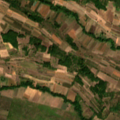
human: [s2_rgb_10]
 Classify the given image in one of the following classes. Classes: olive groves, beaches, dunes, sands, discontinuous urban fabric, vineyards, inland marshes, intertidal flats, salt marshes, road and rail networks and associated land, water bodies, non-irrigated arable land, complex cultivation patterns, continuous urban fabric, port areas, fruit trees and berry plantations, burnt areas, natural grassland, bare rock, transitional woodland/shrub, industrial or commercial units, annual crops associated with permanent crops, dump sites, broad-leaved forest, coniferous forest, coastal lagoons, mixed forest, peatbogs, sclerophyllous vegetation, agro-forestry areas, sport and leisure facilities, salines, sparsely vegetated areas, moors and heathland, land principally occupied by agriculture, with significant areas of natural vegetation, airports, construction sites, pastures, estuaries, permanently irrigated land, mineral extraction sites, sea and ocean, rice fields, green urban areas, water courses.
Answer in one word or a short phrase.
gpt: fruit trees and berry plantations, complex cultivation patterns, land principally occupied by agriculture, with significant areas of natural vegetation